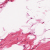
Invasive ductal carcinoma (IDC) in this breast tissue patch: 0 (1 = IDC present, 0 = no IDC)